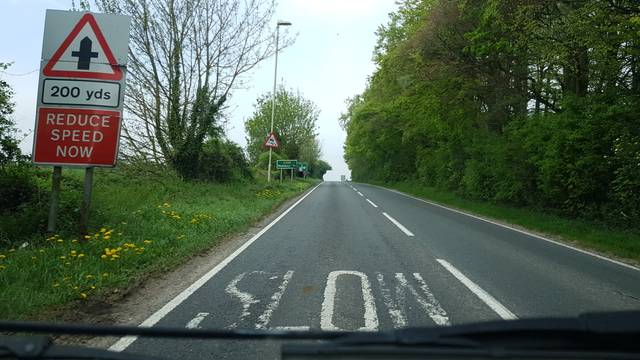
Region: United Kingdom
Coordinates: 51.279, -1.127